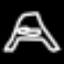
Label: The Eiffel Tower